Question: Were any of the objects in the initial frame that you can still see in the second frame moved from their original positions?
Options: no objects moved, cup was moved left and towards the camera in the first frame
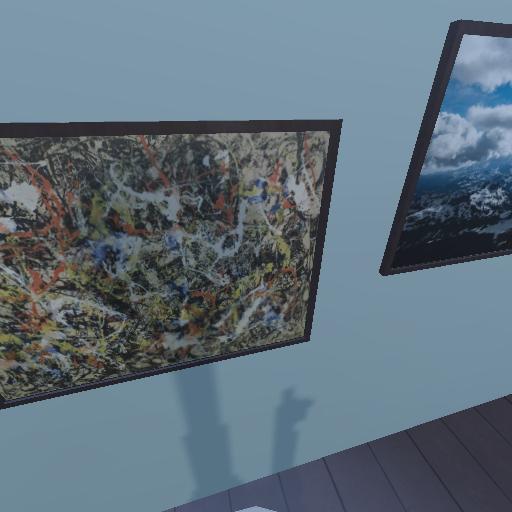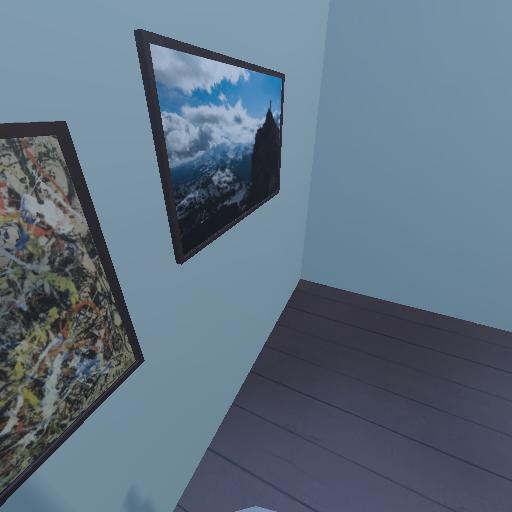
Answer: no objects moved